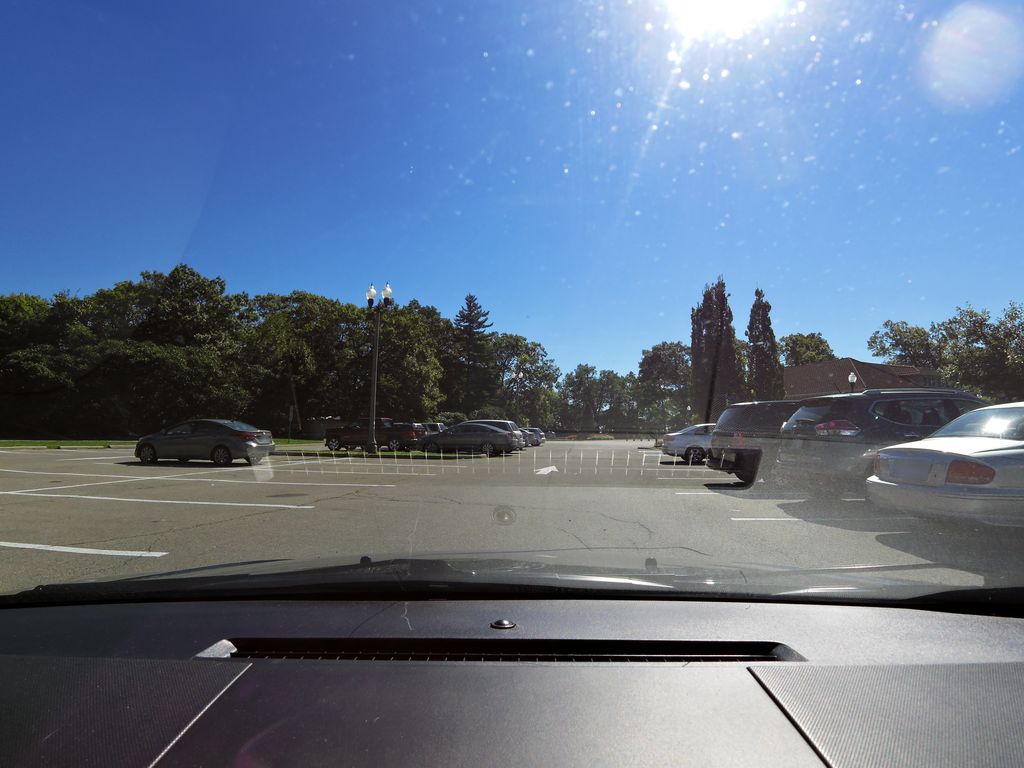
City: hamilton